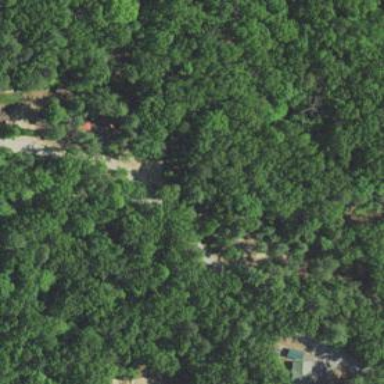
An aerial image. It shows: Camp pitch for tourism.